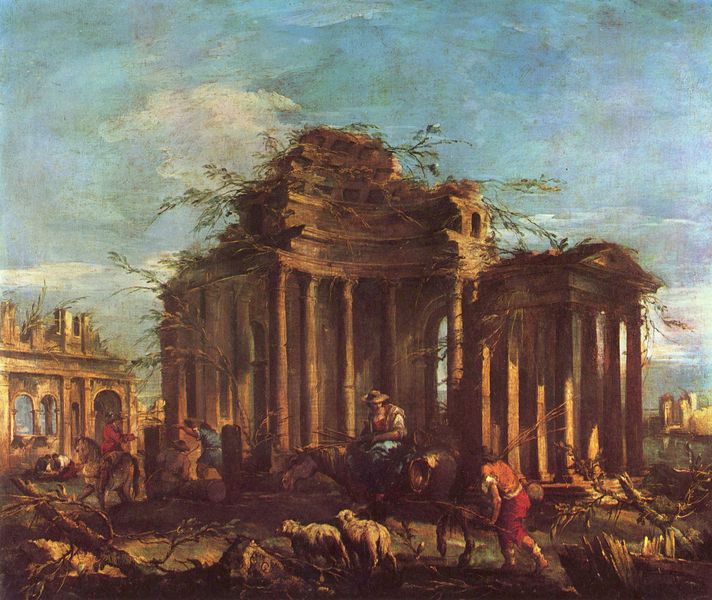
Titel: Cappriccio
Künstler: Francesco de' Guardi
Standort: Worms
Institution: Museum Kunsthaus Heylshof
Schlagwörter: baum, blau, blätter, gemälde, himmel, laub, mann, schatten, wasser, weiß, wolken, bäume, fluss, grün, landschaft, menschen, ocker, stadt, abend, braun, frankreich, frau, grau, hintergrund, holz, hut, licht, männer, schwarz, säule, säulen, gebäude, haus, rot, tiere, weg, wolke, beige, alt, hose, architektur, barock, historie, stein, steine, tragen, öl, baumstamm, erde, häuser, hügel, natur, stamm, zweige, büsche, sonne, sträucher, pflanzen, arbeit, bauern, esel, genre, pferd, pferde, reiter, rund, reiten, reiterin, ansicht, bogen, ernte, giebel, abendsonne, herde, idylle, treiben, arbeiter, kuppel, romantik, krieg, not, zerstörung, strohhut, detail, bauer, bögen, verfall, hell dunkel, eingang, arkade, ruine, vergänglichkeit, antike, idyll, abbruch, damensattel, rom, fries, sims, bewachsen, portikus, antik, historienmalerei, unkraut, tempel, rundtempel, gestrüpp, arkadien, sammler, armut, schafe, hirte, hirten, schaafe, schäfer, verschüttet, antikisch, wachsen, bewuchs, pfalnzen, pastorale, überwuchert, rundbau, colonnes, troja, schafherde, überrest, tempelruine, hirt, berger, hit, wildwuchs, ruinenlandschaft, kirchenruine, delphi, überwachsen, robert, amtole, entike, hell dunke, reitende, rote kleidung, rückeroberung, mouton, gebäub, säuölen, agrikultur